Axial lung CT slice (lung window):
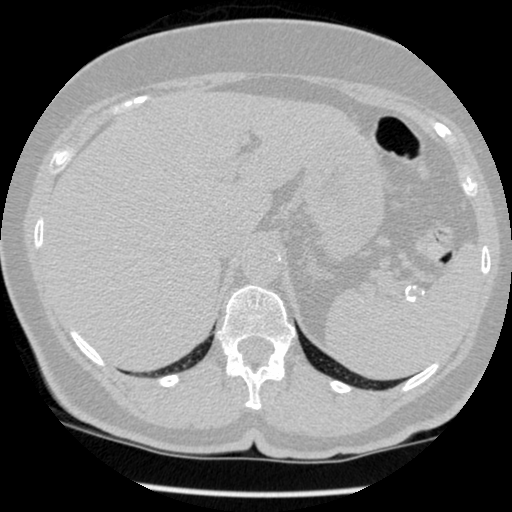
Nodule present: no